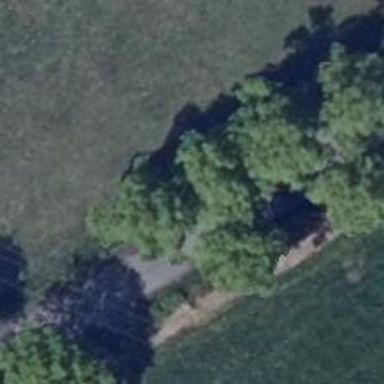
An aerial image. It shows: Row of trees in natural setting.